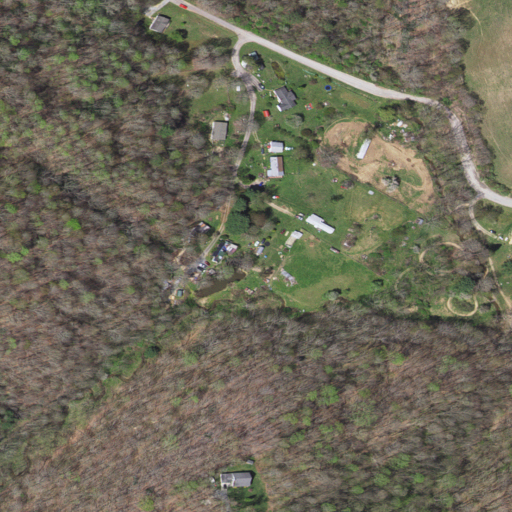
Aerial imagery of valley in Virginia named Dutton Hollow containing deciduous forest, pasture, open development, low intensity development, woody wetlands, mixed forest, and medium intensity development